Question: I have a Swift class that extends UIColor and has functions like:
'''
class func buttonShadowColor() -> UIColor
{
return UIColor(red:0.74, green:0.74, blue:0.74, alpha:1)
}
'''
Is there any way to add these colors to the "text color" (or any dropdown) in the attributes inspector so they can be used app wide from the storyboard?

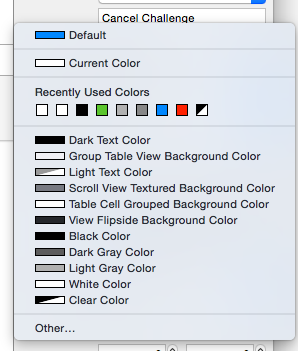
Answer: There wasn't a way to do this at the time you asked, but Xcode 9 adds named colors to asset catalogs, and they automatically appear in color properties in IB's inspectors. :-)